Aerial crown-view tile of a tropical tree (Barro Colorado Island, Panama), acquired 20250616:
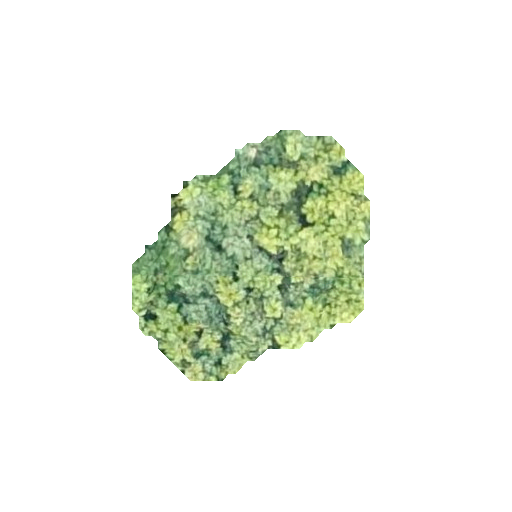
Species: Trattinnickia aspera
GBIF accepted scientific name: Trattinnickia aspera
Crown area: 60.795 m²